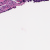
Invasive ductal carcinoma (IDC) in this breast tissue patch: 0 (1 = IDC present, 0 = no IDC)